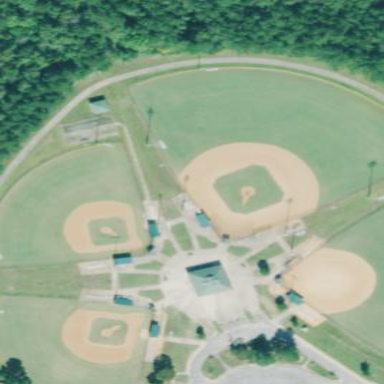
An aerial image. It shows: Baseball pitch for leisure land activities.